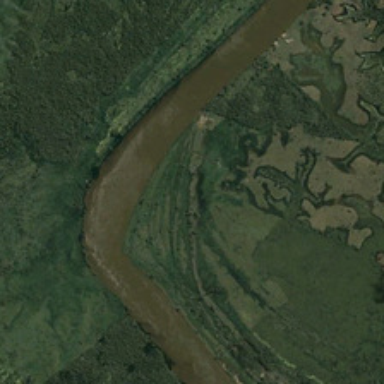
Many green trees are in two sides of a curved river .